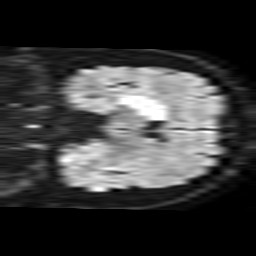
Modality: TRACE
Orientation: coronal
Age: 42
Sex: male
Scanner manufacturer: philips
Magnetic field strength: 1.5 T
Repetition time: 3.481 s
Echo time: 0.07039 s